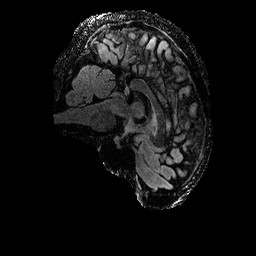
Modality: FLAIR
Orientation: sagittal
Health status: ill
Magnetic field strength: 3 T